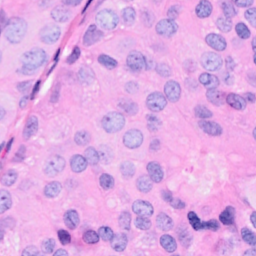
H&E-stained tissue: Breast